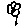
Label: flower